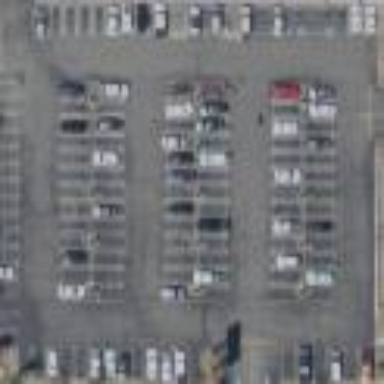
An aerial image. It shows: Parking area with surface.